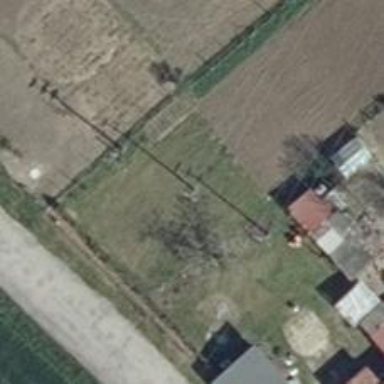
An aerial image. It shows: Power pole.